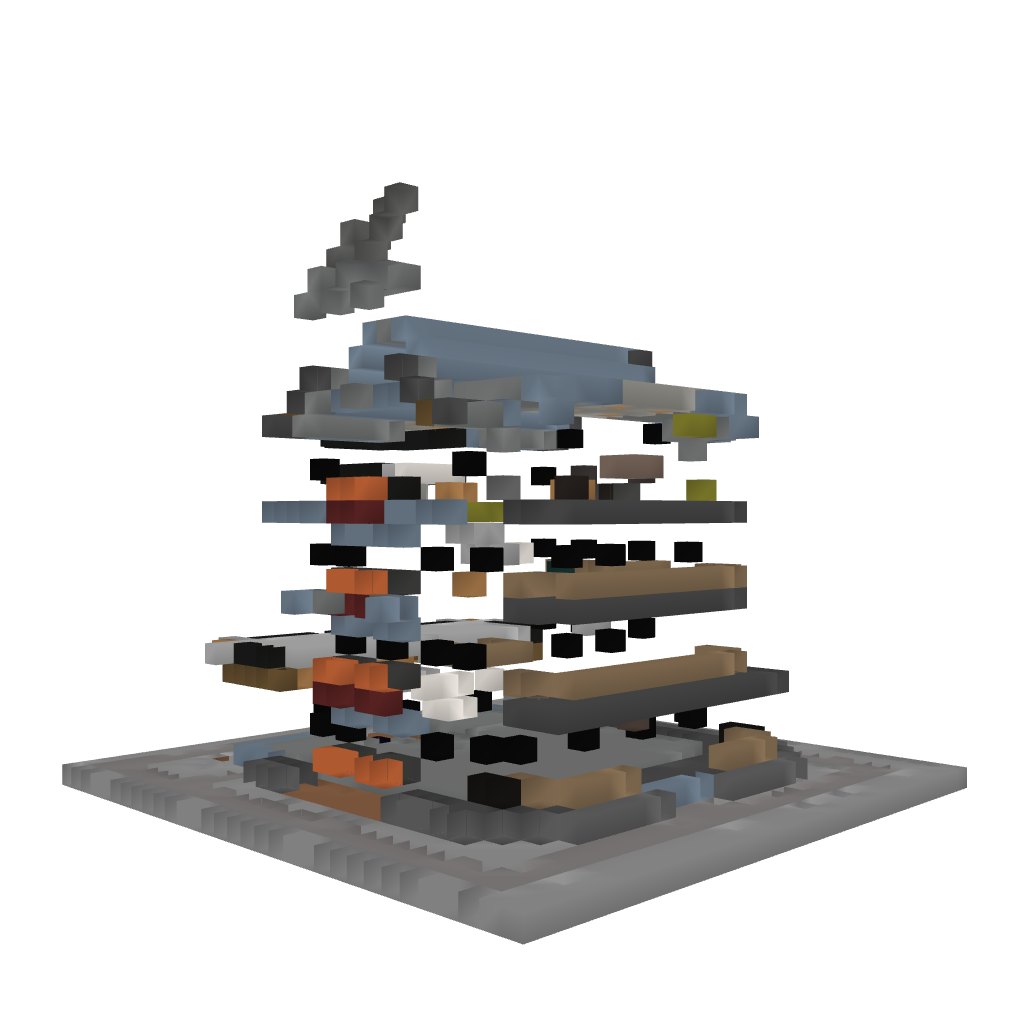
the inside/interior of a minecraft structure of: Jacylin's House